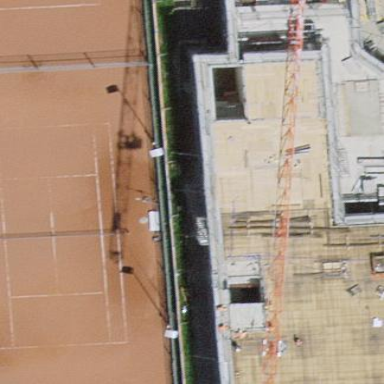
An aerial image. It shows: Tennis court on pitch designated for leisure land.